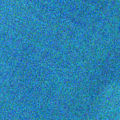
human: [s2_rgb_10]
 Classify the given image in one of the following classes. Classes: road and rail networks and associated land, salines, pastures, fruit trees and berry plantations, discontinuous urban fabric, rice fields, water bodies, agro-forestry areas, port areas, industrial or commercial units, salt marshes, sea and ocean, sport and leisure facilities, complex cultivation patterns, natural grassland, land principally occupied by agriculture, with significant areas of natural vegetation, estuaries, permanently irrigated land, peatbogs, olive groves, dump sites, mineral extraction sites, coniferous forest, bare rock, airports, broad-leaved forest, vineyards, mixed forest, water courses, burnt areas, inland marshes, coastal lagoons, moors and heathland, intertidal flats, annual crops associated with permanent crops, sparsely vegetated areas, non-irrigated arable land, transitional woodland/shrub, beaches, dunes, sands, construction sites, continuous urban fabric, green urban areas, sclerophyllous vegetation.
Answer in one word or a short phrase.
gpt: sea and ocean